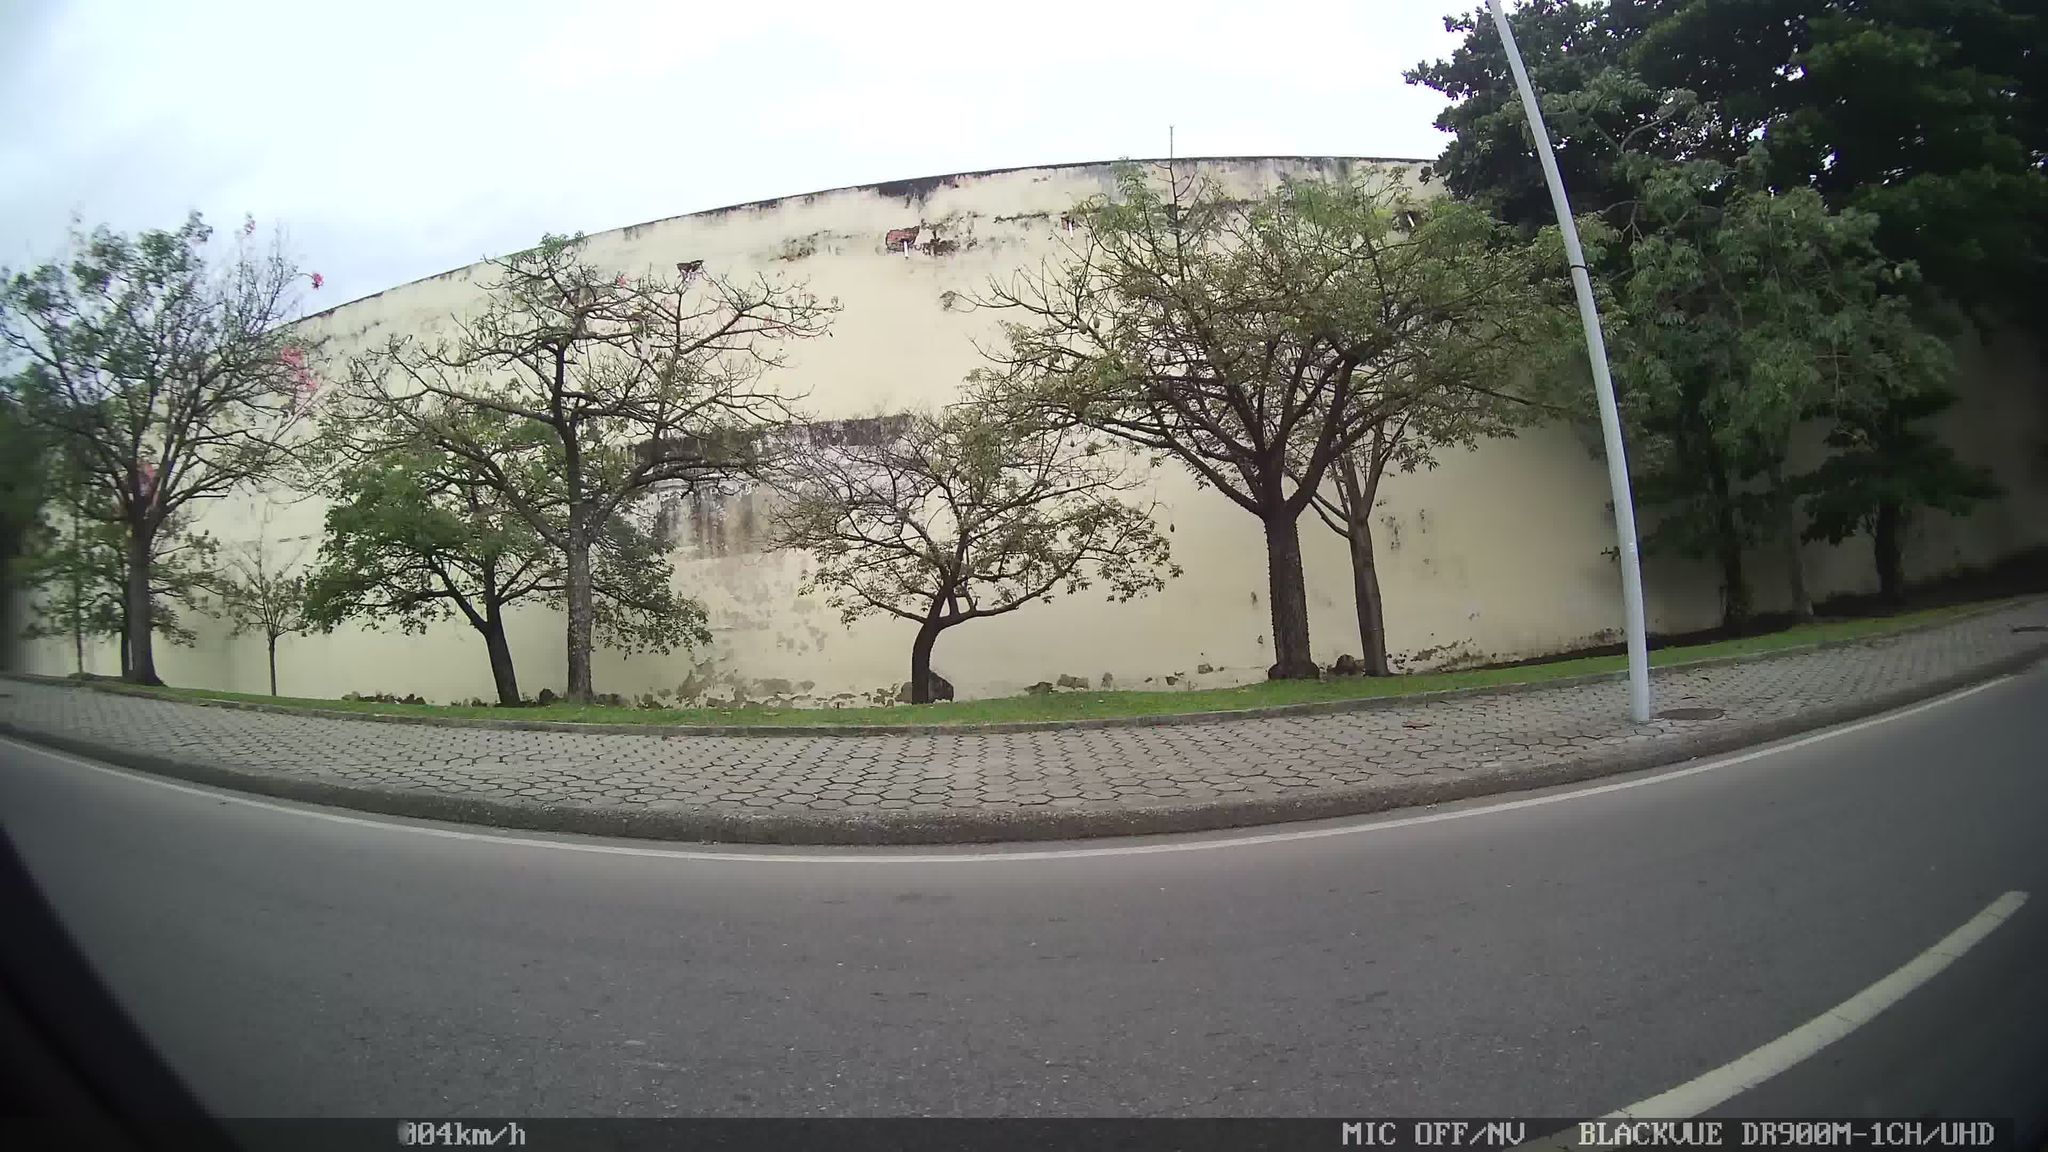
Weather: clear
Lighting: day
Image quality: good
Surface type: driving surface
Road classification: tertiary
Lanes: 2
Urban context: urban centre
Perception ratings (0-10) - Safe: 1.37, Lively: 2.04, Beautiful: 5.15, Boring: 8.43, Depressing: 7.49, Wealthy: 2.09